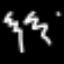
Label: squiggle